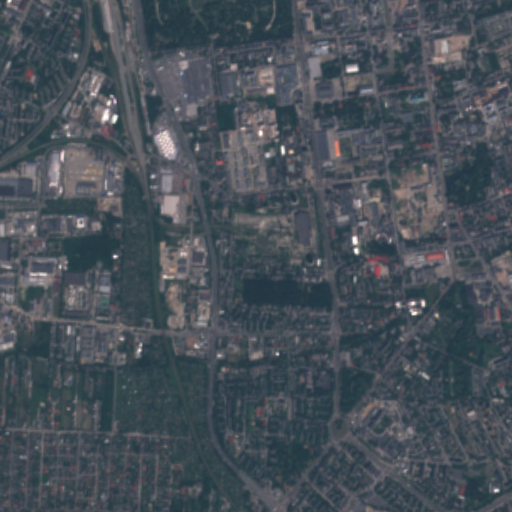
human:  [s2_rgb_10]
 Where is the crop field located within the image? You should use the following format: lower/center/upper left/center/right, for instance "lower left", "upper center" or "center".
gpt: The crop field is located in the lower right of the image.
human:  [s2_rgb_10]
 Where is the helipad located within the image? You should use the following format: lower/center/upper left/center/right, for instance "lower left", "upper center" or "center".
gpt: The helipad is located in the lower right of the image.
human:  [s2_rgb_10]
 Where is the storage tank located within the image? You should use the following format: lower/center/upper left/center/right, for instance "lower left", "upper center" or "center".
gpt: The storage tank is located in the upper center of the image.
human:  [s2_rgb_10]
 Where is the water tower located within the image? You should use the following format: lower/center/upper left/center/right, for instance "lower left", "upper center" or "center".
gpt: The water tower is located in the center of the image.
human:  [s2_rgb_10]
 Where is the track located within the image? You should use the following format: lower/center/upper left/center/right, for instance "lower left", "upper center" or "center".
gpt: There is no track in the image.